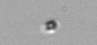
Label: nanoplankton_mix